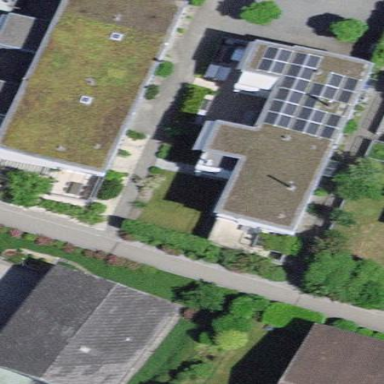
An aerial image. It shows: Simple house.